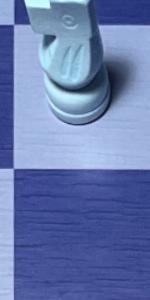
Label: Empty